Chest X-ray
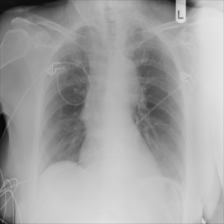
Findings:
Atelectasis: negative
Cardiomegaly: negative
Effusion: negative
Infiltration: negative
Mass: negative
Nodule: negative
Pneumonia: negative
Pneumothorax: negative
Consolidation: negative
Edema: negative
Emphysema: negative
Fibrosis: negative
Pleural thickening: negative
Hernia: negative